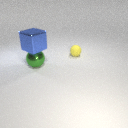
large green metal sphere below large blue metal cube